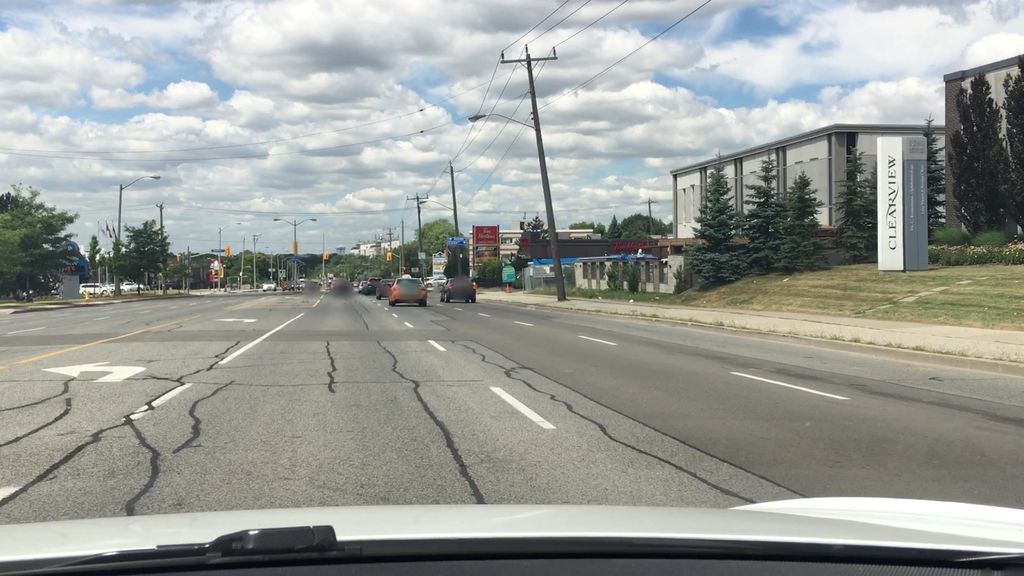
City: toronto